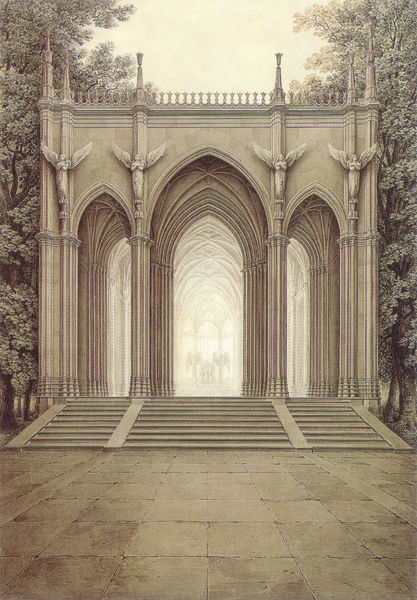
Titel: Entwurf einer Begräbniskapelle für die Königin Luise (Außenansicht)
Künstler: Karl Friedrich Schinkel
Standort: Berlin
Institution: Kupferstichkabinett
Schlagwörter: baum, blätter, flügel, himmel, kämpfer, schatten, weiß, bäume, kirchner, landschaft, ocker, braun, fenster, grau, hell, licht, lichter, marmor, pfeiler, raum, säulen, zeichnung, anlage, blüten, gebäude, park, weg, beige, architektur, stein, steine, natur, brüstung, kirche, schlank, boden, drei, spitzen, england, front, gotik, wald, baueme, engel, bogen, fassade, pflaster, grafik, platz, sepia, figuren, joche, kuppel, treppe, treppen, jugendstil, aufgang, durchgang, geländer, stufen, stil, tor, zinnen, halle, flucht, bögen, schimmer, eingang, fugen, berlin, gewölbe, helligkeit, durchblick, religion, torbogen, linear, denkmal, rippen, druck, stich, fliesen, gehweg, entwurf, altar, kapitelle, fries, portal, sims, kreuzrippengewölbe, öffnung, skulpturen, blickrichtung, bündelpfeiler, gotisch, spitzbogen, spitzbögen, kapelle, freitreppe, historismus, tempel, rampen, einblick, putten, pavillion, lichtschein, lavierung, sakralbau, grabmal, schinkel, klassizistisch, bauwerk, lisenen, bauplastik, wölbung, basen, neue wache, hallenkirche, pilatser, geölbe, neugotik, pompös, gotischer stil, helle, grabkapelle, gewölberippen, boge, mahnmal, erhabenheit, ebgel, steinpflaster, memorial, carus, colorierte zeichnung, quadtate, 1800, plfaster, fassage, portgal, wegplatten, ohme, zeichnung kirchenportal